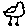
Label: bird